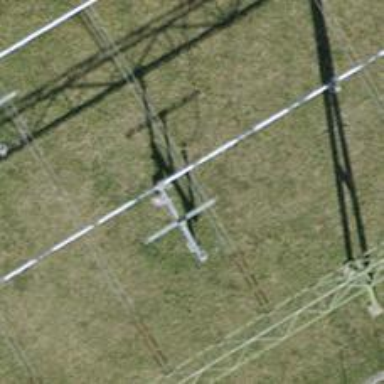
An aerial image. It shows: Switch for power supply.